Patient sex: M
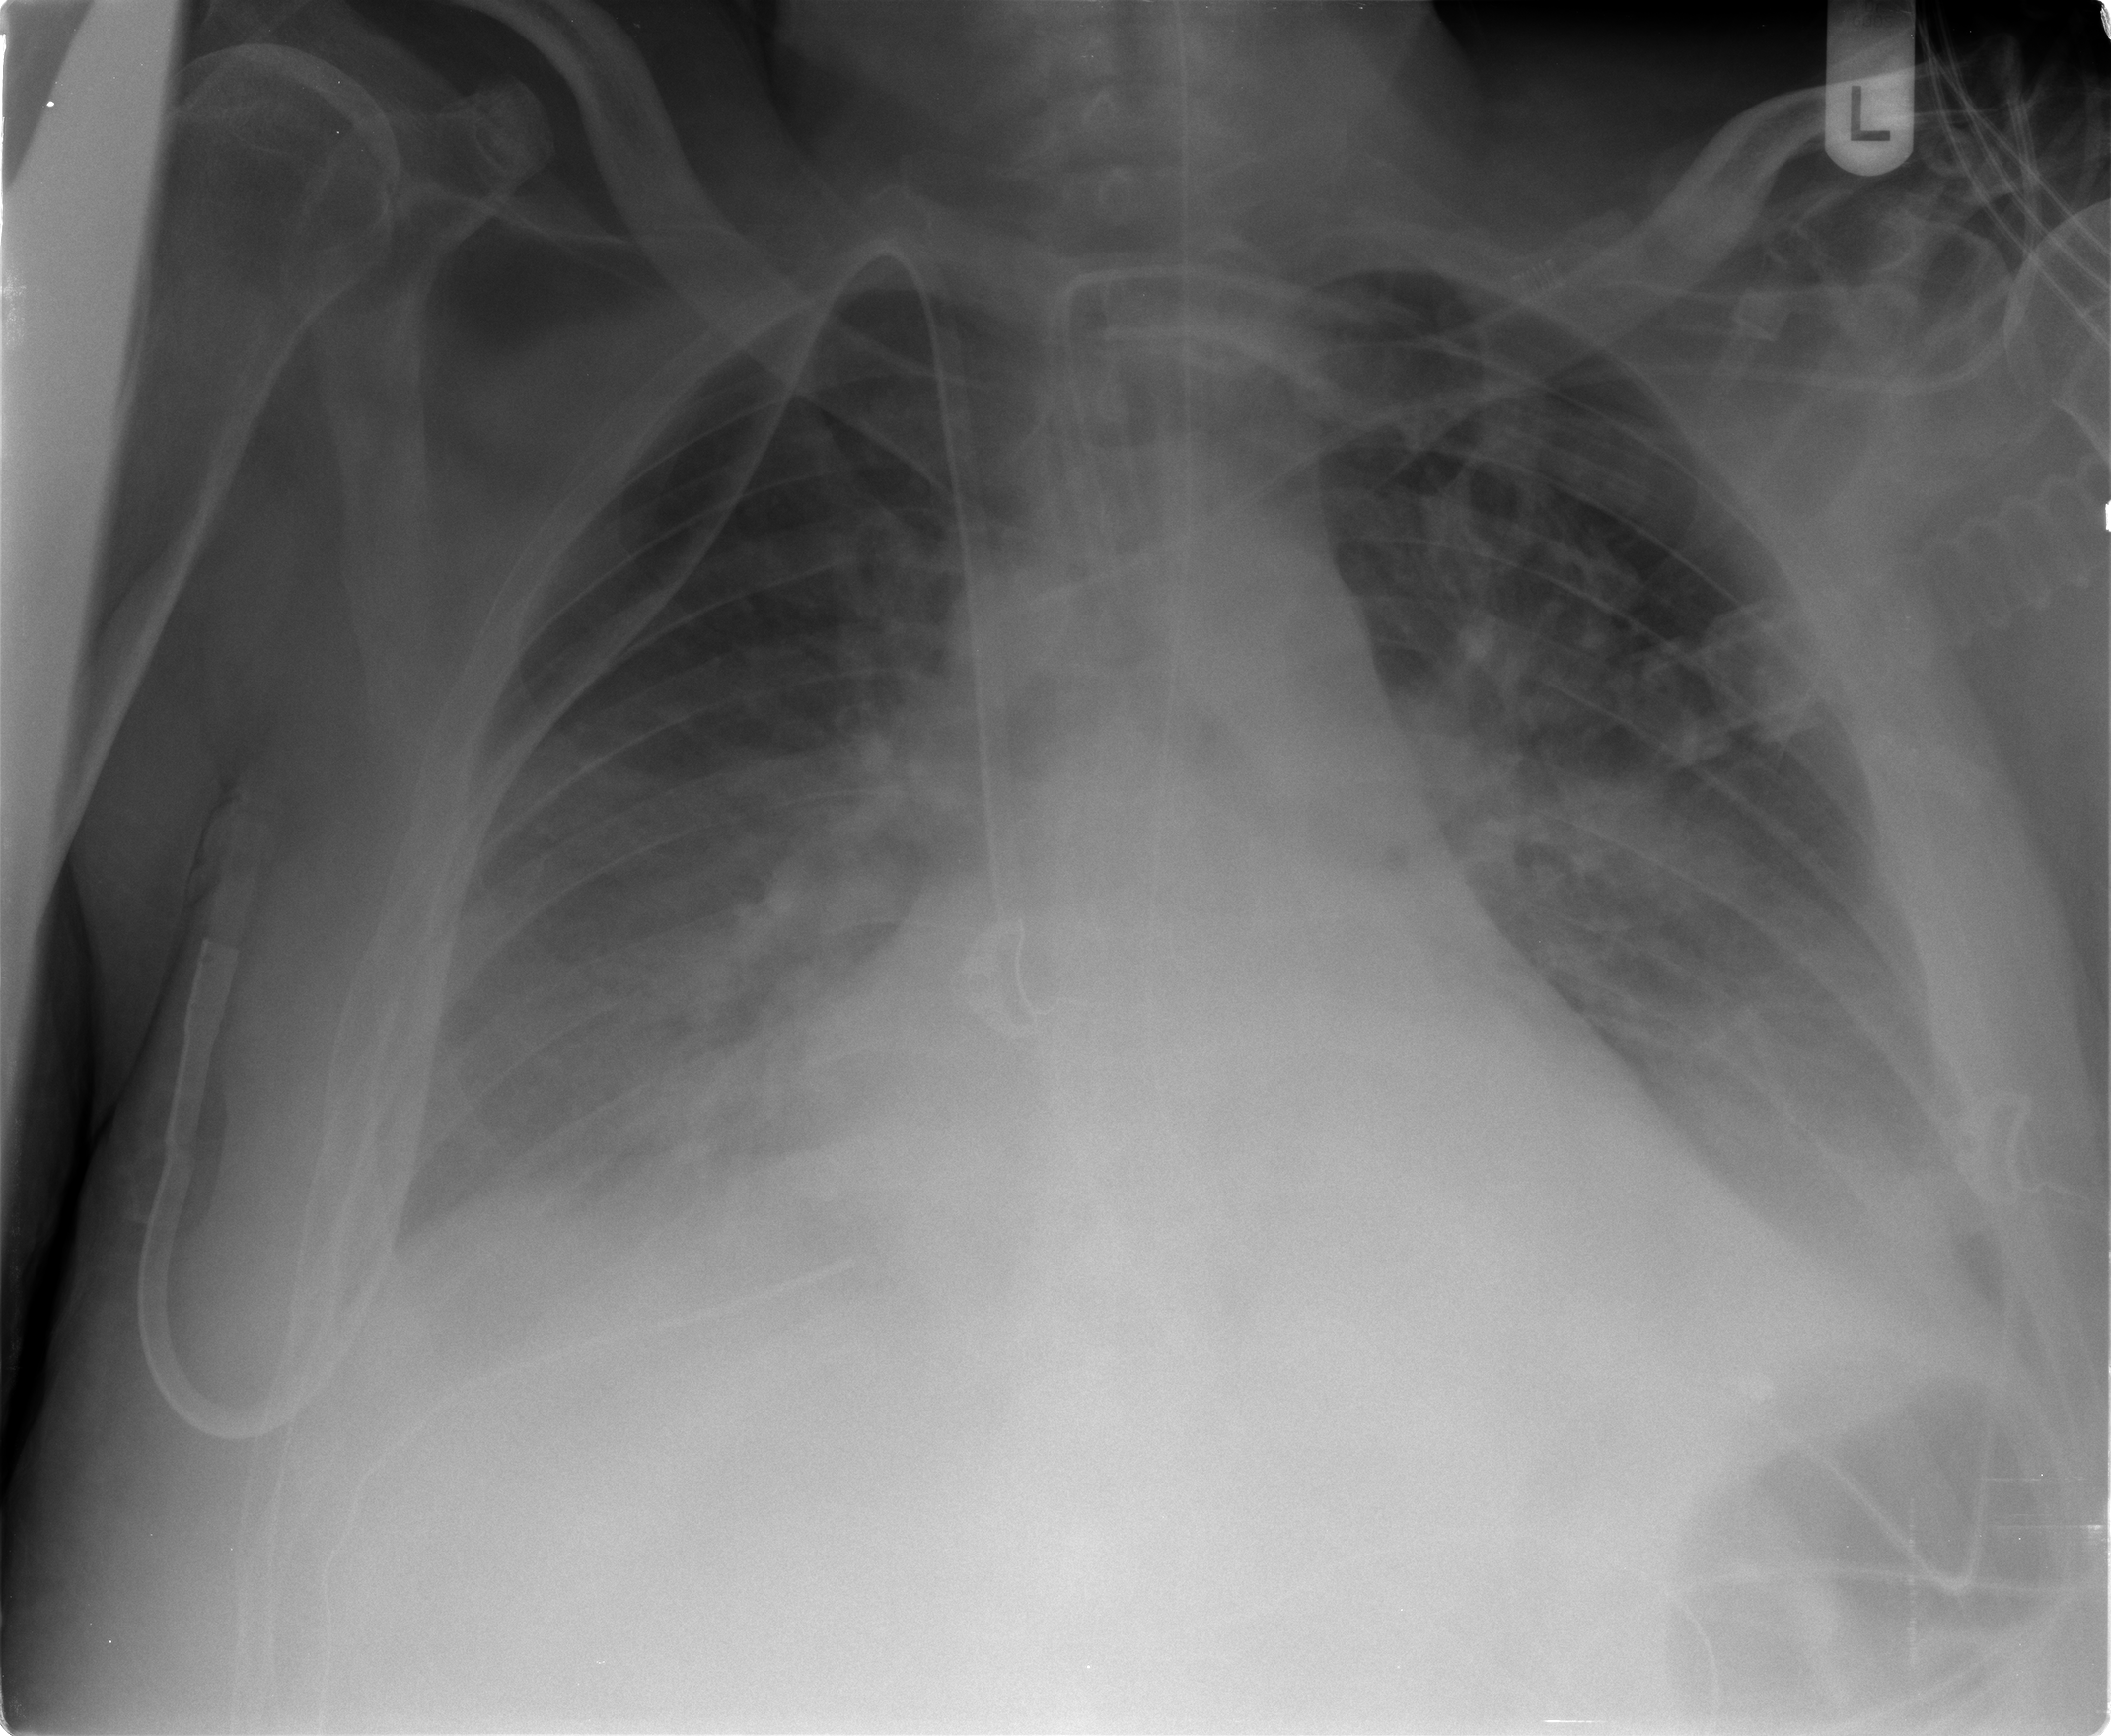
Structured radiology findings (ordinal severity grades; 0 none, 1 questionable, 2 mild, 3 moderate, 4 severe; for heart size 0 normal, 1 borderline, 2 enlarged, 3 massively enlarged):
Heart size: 1
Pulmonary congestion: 2
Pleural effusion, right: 3
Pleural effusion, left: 3
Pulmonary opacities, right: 1
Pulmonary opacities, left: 2
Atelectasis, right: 2
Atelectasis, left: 2